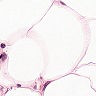
Metastatic tissue present: no